Question: In Xcode 6 Beta 5 is it possible move a storyboard item from compact - regular to any - any? I see them only in light grey and I can't use them.

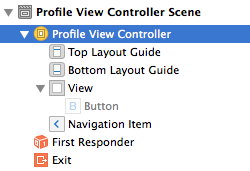
Answer: The only way, in beta 5, is (as told by zisoft) to copy/delete the item in compact/regular and paste it into any/any.